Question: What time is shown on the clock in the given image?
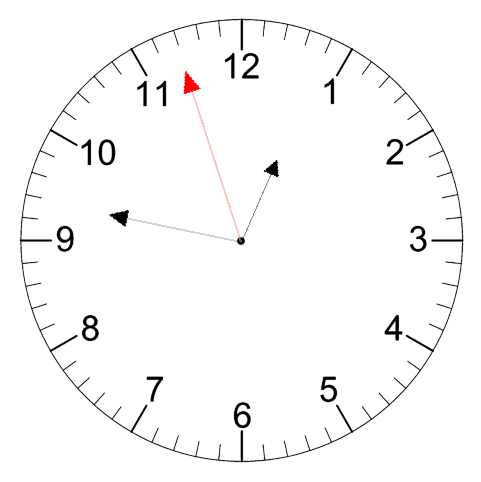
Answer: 12:46:57